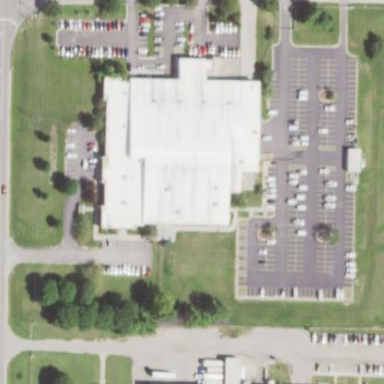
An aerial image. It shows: Industrial building serving as food bank.